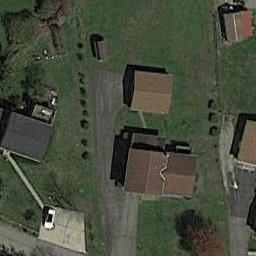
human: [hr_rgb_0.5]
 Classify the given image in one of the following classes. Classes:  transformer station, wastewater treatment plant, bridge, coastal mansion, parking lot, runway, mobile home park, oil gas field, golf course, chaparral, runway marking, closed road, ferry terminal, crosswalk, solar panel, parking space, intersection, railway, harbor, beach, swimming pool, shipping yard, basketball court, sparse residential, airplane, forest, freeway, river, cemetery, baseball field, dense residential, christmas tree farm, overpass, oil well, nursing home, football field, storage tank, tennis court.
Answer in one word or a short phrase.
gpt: sparse residential